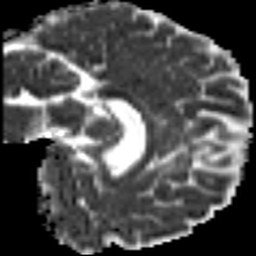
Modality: MD
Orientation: sagittal
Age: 28
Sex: male
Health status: healthy
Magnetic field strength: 3 T
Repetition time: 8.4 s
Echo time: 0.0926 s